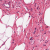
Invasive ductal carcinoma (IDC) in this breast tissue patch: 0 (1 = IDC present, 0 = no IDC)